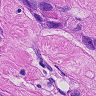
Metastatic tissue present: yes